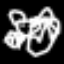
Label: frog